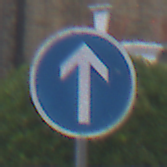
Verkehrszeichen: VorgeschriebeneFahrtrichtungGeradeaus
Umgebung: Outdoor, Urban
Tageszeit: MorningAfternoon
Wetter: Overcast
Licht: Natural
Jahreszeit: NotSpecified
Kontrast: LowContrast